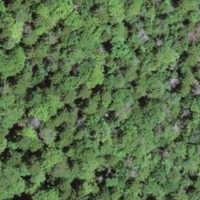
EUNIS habitat code: 44
Species observed at this site:
Mercurialis perennis